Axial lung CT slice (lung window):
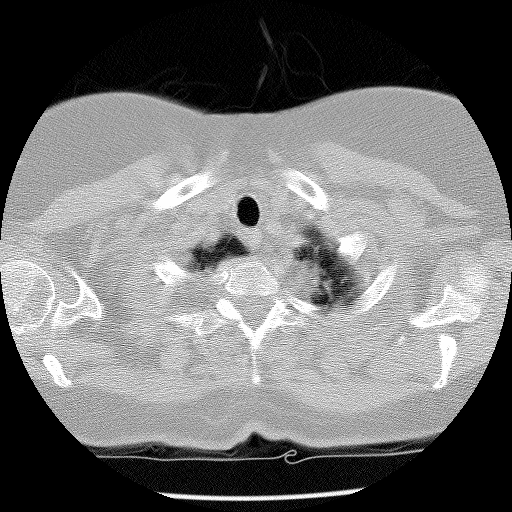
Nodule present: no